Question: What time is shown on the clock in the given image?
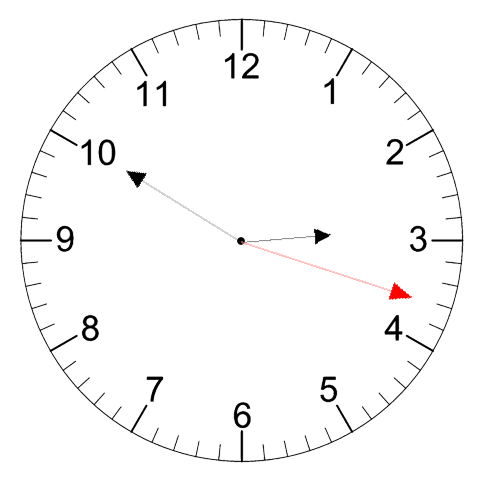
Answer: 02:50:18